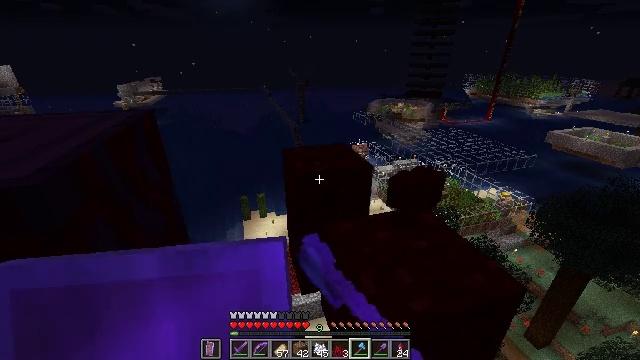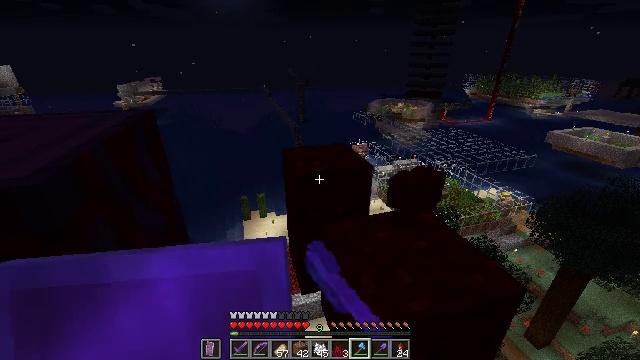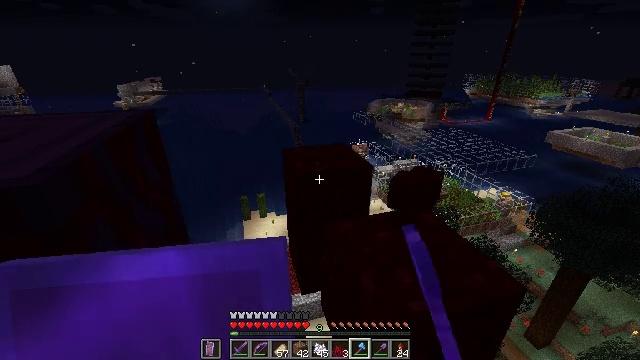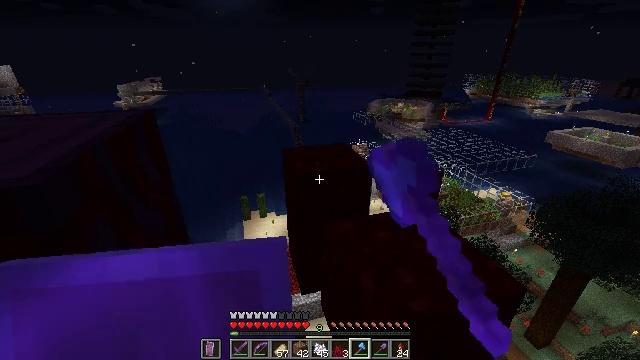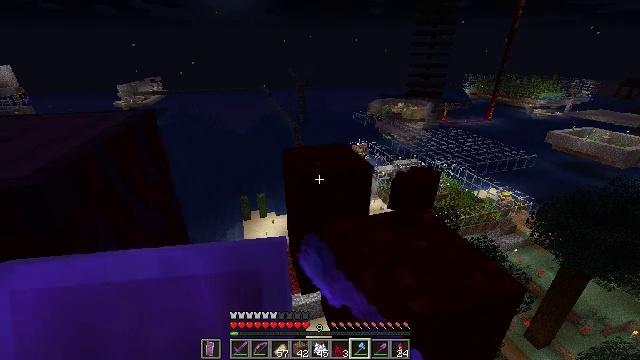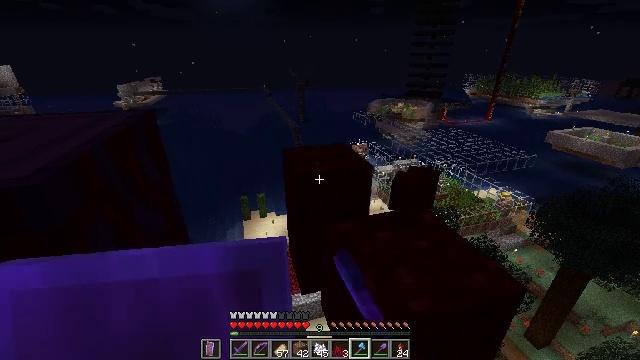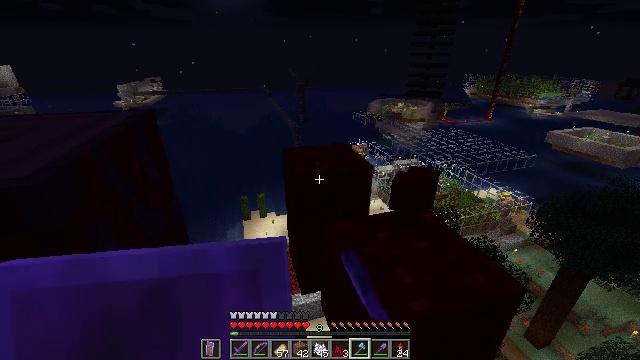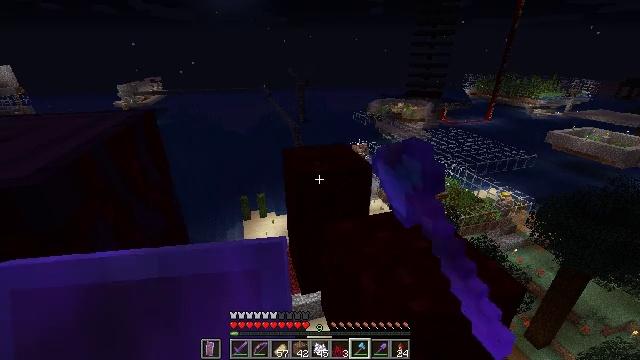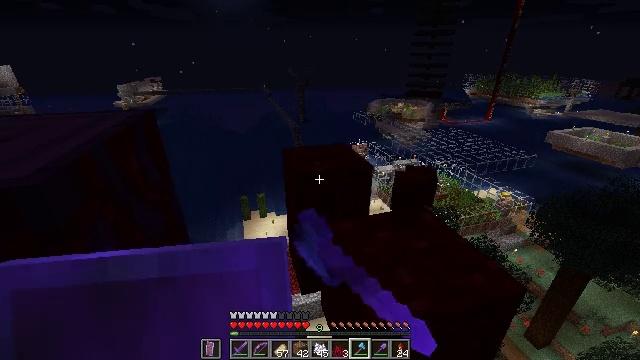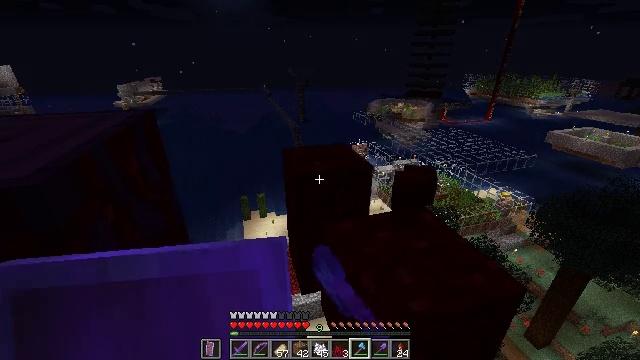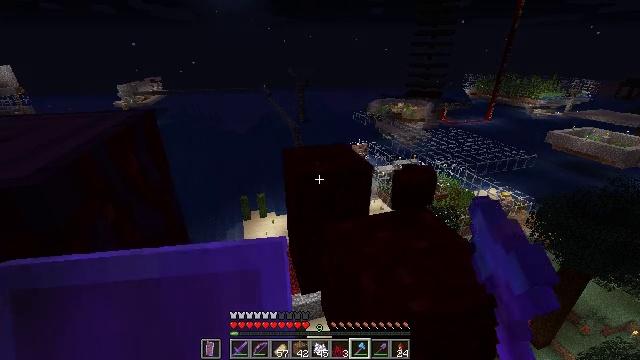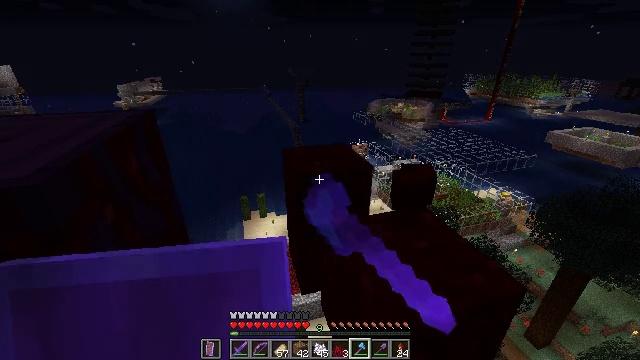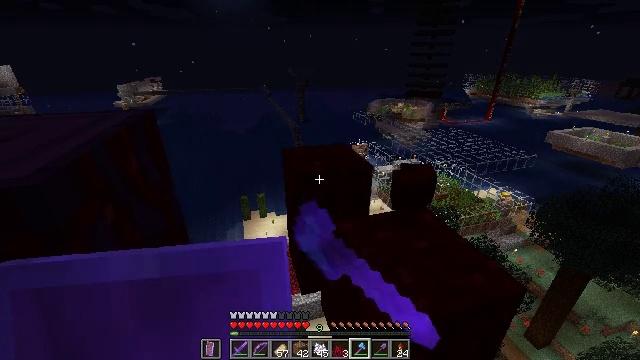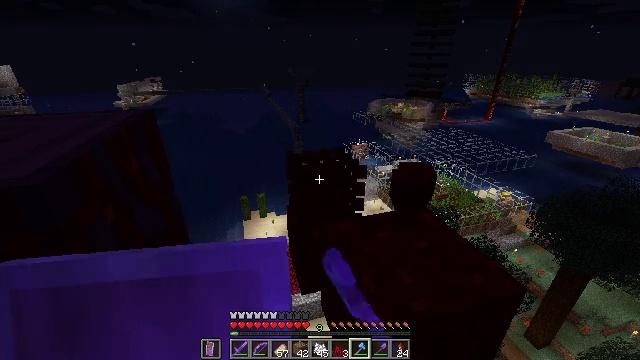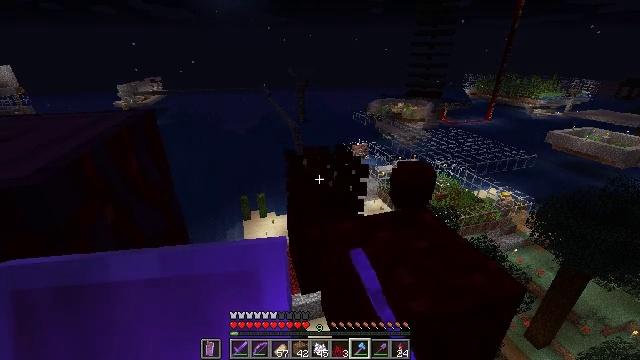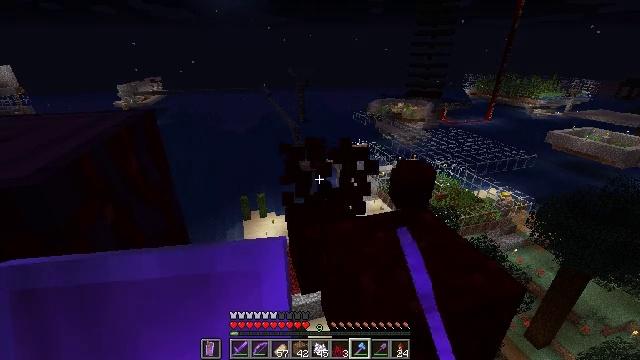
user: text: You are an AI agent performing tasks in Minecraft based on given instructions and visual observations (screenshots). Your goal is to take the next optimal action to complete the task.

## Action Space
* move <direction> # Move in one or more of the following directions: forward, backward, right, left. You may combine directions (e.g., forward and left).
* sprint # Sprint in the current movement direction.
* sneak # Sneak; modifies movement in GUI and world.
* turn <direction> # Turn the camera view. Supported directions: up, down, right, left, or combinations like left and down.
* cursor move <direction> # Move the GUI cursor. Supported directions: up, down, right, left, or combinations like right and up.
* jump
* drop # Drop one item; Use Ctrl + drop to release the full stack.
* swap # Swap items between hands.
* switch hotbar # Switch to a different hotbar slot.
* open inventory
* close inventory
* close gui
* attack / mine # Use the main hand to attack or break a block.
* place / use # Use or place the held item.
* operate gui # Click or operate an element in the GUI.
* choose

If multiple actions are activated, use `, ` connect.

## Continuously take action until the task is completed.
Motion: motion action
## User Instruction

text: Harvest nether wart blocks for resources.
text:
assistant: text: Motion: sneak, attack / mine
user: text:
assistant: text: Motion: sneak, attack / mine
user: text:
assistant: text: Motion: sneak, attack / mine
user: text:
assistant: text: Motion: sneak, attack / mine
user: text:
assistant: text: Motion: sneak, attack / mine
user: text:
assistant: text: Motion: sneak, attack / mine
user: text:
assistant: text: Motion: sneak, attack / mine
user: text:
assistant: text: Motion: sneak, attack / mine
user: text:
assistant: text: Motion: sneak, attack / mine
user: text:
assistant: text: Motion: sneak, attack / mine
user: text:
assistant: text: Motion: sneak, attack / mine
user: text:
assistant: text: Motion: sneak, attack / mine
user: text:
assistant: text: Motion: sneak, attack / mine
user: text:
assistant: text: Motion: sneak, attack / mine
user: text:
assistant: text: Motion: sneak, attack / mine
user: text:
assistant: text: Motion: sneak, attack / mine
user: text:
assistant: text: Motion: sneak, attack / mine
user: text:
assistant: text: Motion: sneak, attack / mine
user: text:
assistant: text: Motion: sneak, attack / mine
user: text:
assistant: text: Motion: sneak, attack / mine
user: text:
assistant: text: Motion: sneak, attack / mine
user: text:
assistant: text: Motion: sneak, turn down, attack / mine
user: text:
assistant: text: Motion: sneak, turn right and down, attack / mine
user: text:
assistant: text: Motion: move left, sneak, turn right and down, attack / mine
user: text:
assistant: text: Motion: move left, sneak, attack / mine
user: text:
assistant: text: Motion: move left, sneak, attack / mine
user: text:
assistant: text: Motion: move left, sneak, attack / mine
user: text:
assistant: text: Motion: sneak, attack / mine
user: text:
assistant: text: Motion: sneak, attack / mine
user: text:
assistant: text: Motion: sneak, attack / mine